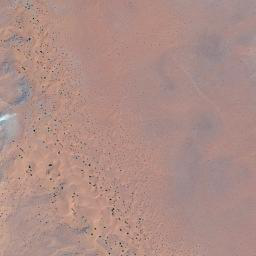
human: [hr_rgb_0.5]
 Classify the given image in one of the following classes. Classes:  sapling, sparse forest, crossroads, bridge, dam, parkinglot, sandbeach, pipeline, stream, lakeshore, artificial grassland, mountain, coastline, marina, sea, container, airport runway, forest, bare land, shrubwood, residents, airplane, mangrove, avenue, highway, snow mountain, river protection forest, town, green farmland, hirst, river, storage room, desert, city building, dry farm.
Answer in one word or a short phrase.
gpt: desert